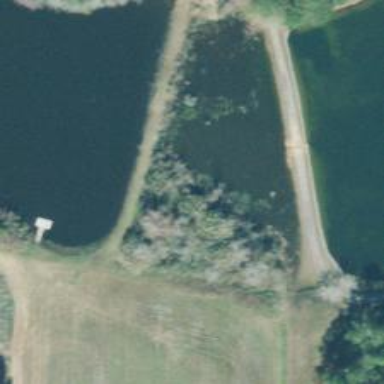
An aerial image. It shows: Reservoir of natural water.